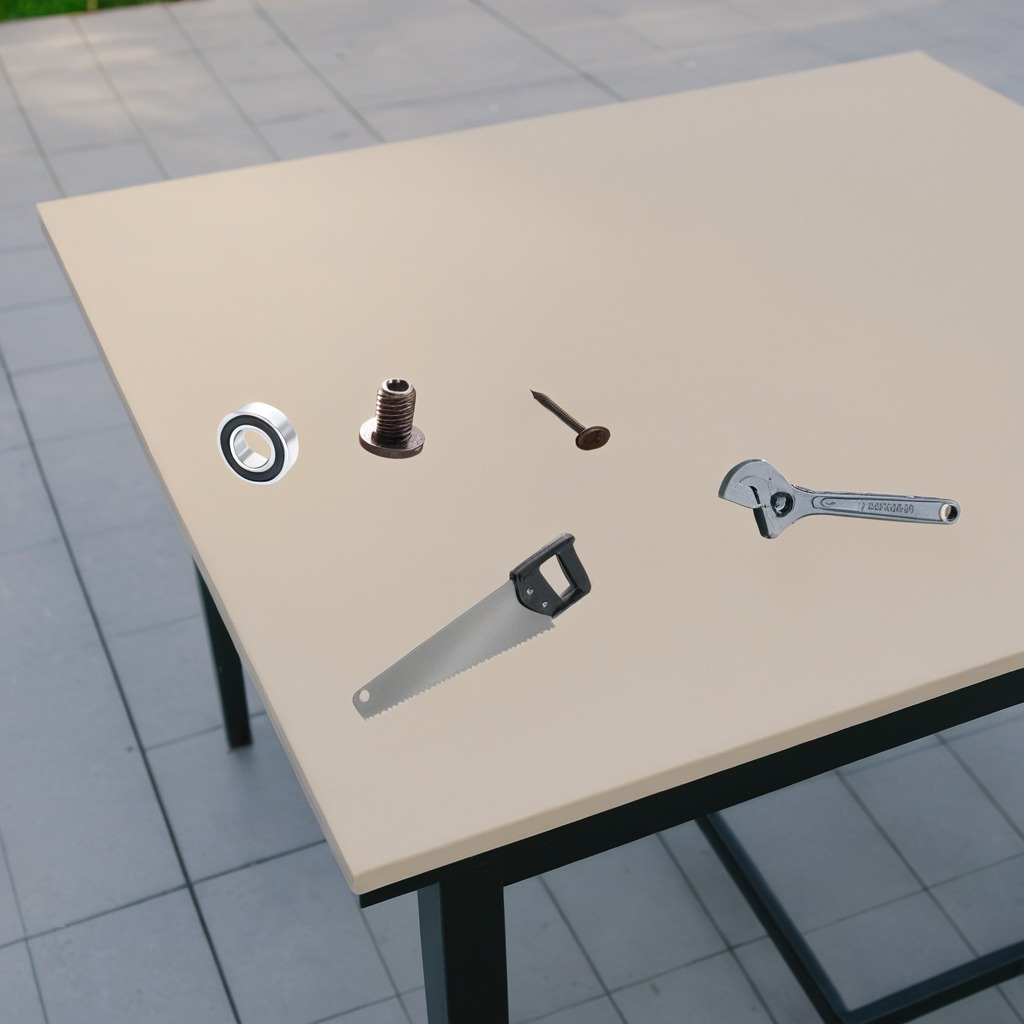
A ball bearing, a machine screw, an iron nail, a saw, and a wrench are lying on the utility table.